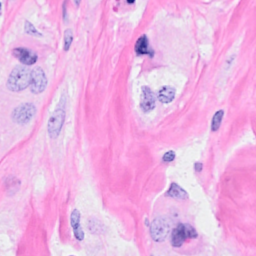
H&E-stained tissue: Breast